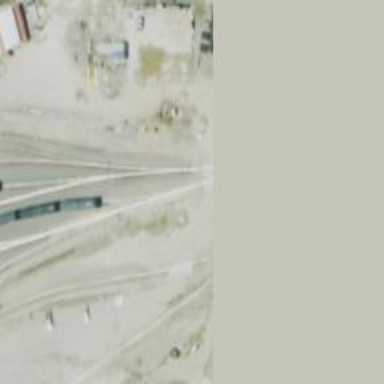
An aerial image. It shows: Level crossing along the railway.